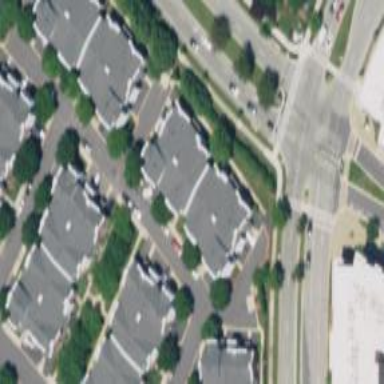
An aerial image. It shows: Residential building.